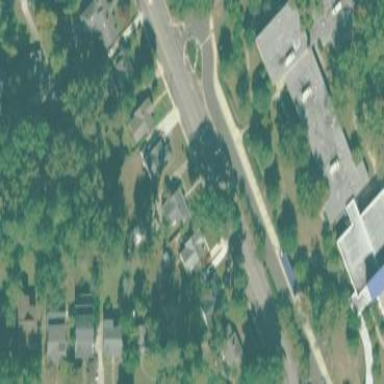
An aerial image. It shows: Residential area within neighborhood.